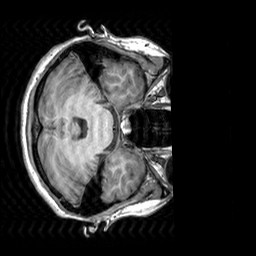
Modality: T1w
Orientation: axial
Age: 24
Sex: female
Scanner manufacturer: siemens
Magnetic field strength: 3 T
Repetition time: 2.3 s
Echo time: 0.00303 s